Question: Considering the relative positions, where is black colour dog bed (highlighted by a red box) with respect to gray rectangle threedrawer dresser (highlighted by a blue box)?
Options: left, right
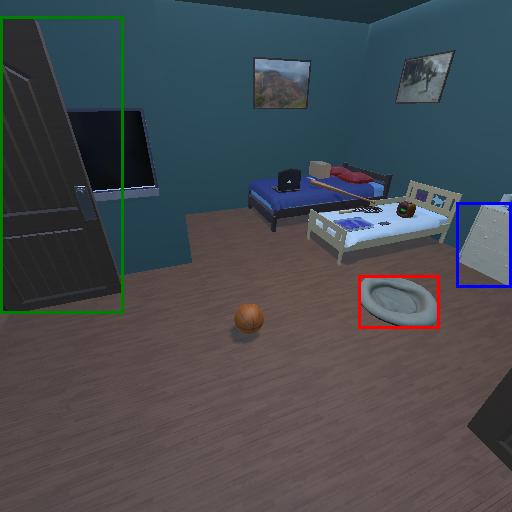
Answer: left